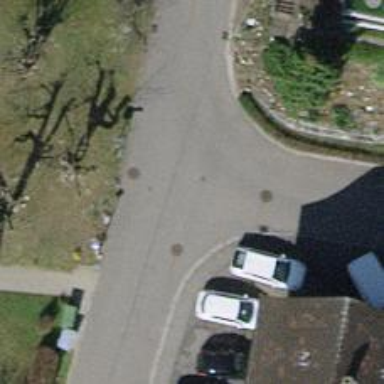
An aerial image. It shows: Residential road with asphalt surface and no sidewalks.